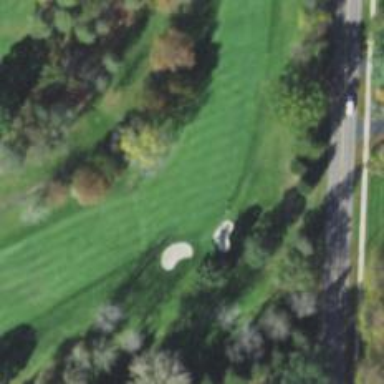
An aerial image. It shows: View of golf hole.